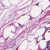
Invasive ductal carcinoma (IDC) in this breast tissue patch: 0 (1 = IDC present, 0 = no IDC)